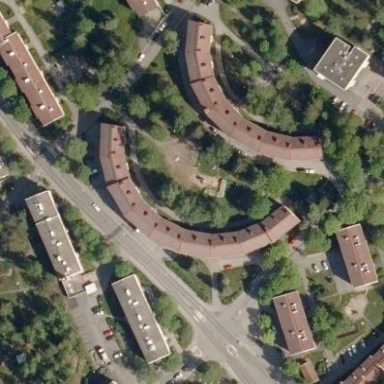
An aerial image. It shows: Gabled roof apartments building.